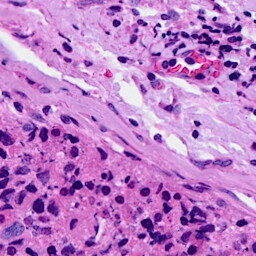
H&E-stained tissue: Breast